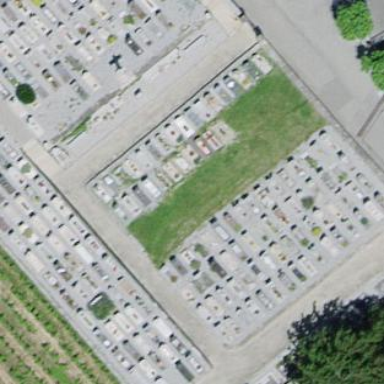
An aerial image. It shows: Cemetery.